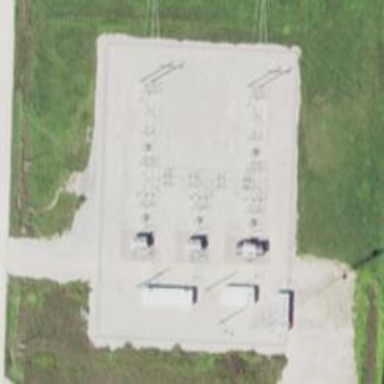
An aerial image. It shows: Switch for power supply.